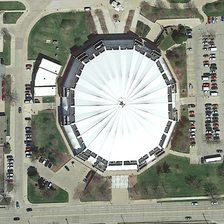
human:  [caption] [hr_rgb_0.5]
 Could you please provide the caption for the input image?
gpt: parking lots and green meadows are around an oval white building .

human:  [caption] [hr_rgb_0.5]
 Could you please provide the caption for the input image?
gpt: parking lots and green meadows are around an oval white building .

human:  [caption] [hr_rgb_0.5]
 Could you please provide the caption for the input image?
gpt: parking lots and green meadows are around an oval white building .

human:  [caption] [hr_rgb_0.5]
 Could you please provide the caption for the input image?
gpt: parking lots and green meadows are around an oval white building .

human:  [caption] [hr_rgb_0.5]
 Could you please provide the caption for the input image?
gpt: parking lots and green meadows are around an oval white building .